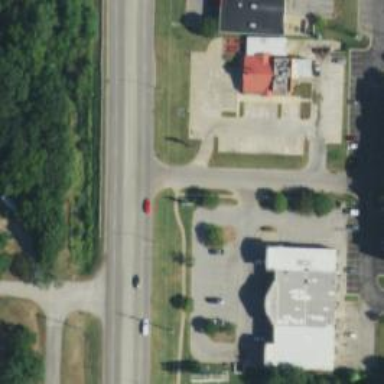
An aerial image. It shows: Stop road.